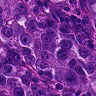
Metastatic tissue present: yes